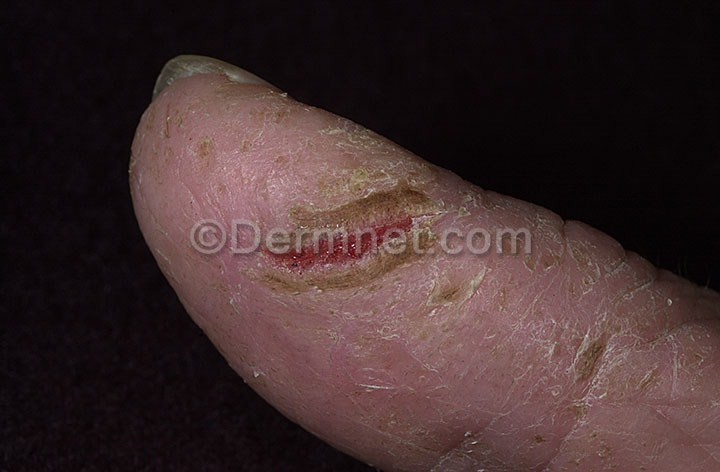
Disease: Eczema Photos